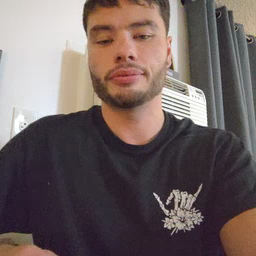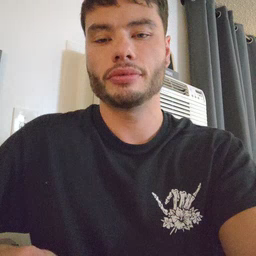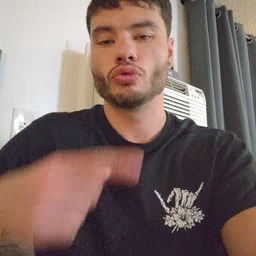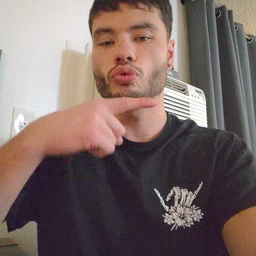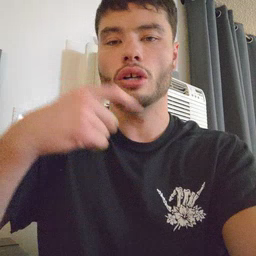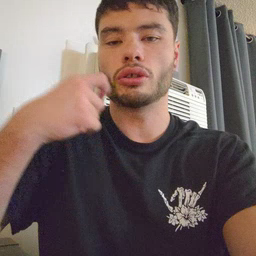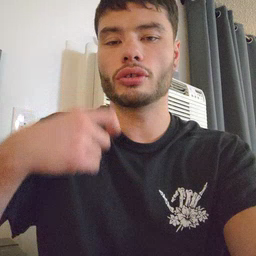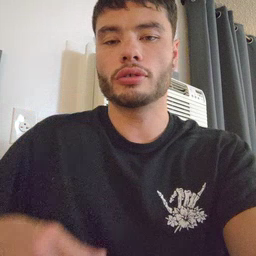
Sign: dryer